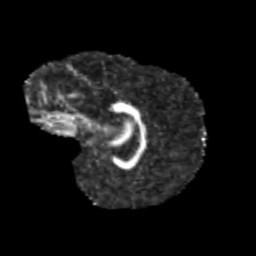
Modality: FA
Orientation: sagittal
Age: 9
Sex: female
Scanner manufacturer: siemens
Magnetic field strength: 3 T
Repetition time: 3.8 s
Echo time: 0.07 s